Question: I would like to write a coding standard specification document with and coding examples. Each rule should have a number, a description and an example.
For example here is the rule 1:
'''
# Rule 1
Description for rule 1.
## Good
'''c
int foo (void)
{
int i;
}
'''
## Bad
'''c
int foo (void) {
int i;
}
'''
'''
From each rule, I would like to generate a PDF or an HTML page with a global table of contents.
How can I write a Markdown compatible code that can represent horizontally aligned code blocks with syntactic coloring?
Like this (this is an image):

I know that I could use HTML inside my Markdown document, so I might be able to write something like this:
'''
<good>
'''c
int foo (void)
{
int i;
}
'''
</good>
<bad>
'''c
int foo (void) {
int i;
}
'''
</bad>
'''
And process the data afterwards (I still don't know how)
'''
markdown -> own-tags-processing -> LaTeX -> pdf
markdown -> own-tags-processing -> HTML
'''
Is there a better way to horizontally align two blocks of code horizontally?
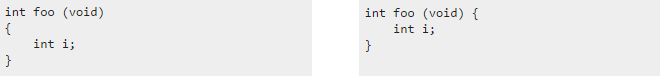
Answer: You can't, at least not with pure Markdown as it doesn't have any concept of columns. As explained in the <URL>:
> The idea for Markdown is to make it easy to read, write, and edit prose. HTML is a publishing format; Markdown is a writing format. Thus, Markdown's formatting syntax only addresses issues that can be conveyed in plain text.For any markup that is not covered by Markdown's syntax, you simply use HTML itself.
In fact, the best way would be to have each code block wrapped in a '<div>' with the appropriate class assigned to each div. However, most Markdown parsers do not parse Markdown inside a raw HTML block. Therefore, you may need to also define the code block in raw HTML as well. Check your parser's list of features to find out. In the event you are not able to define your own CSS to use separately from the Markdown (to style the HTML), you will also need to define the styles inline in the HTML. <URL> includes a nice sample of what that might look like. Just replace the comments with the appropriate code blocks. If you have to define your code blocks in raw HTML, they would look like this:
'''
<pre><code class="language-c">int foo (void)
{
int i;
}
</code></pre>
'''
So, the final document that is sure to work in all (most?) Markdown parsers would look like this:
'''
# Rule 1
Description for rule 1.
<div style="-webkit-column-count: 2; -moz-column-count: 2; column-count: 2; -webkit-column-rule: 1px dotted #e0e0e0; -moz-column-rule: 1px dotted #e0e0e0; column-rule: 1px dotted #e0e0e0;">
<div style="display: inline-block;">
<h2>Good</h2>
<pre><code class="language-c">int foo (void)
{
int i;
}
</code></pre>
</div>
<div style="display: inline-block;">
<h2>Bad</h2>
<pre><code class="language-c">int foo (void) {
int i;
}
</code></pre>
</div>
</div>
'''
Note that that uses one of many different ways of defining columns in CSS. Different methods may or may not work in different browsers. YMMV.